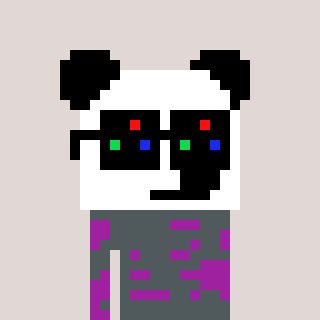
a pixel art character with square black sunglasses, a panda-shaped head and a magenta-colored body on a warm background